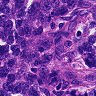
Metastatic tissue present: yes